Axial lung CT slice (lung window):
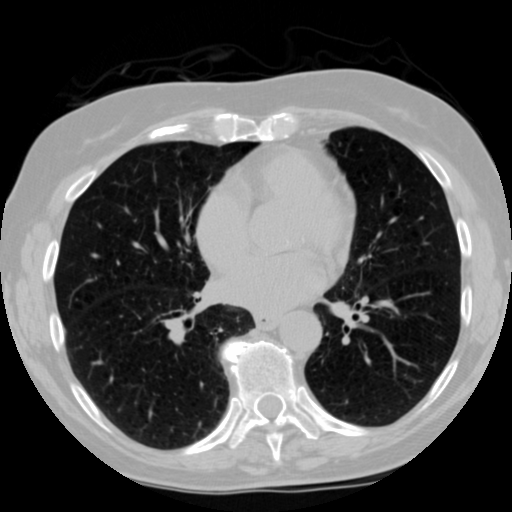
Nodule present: no